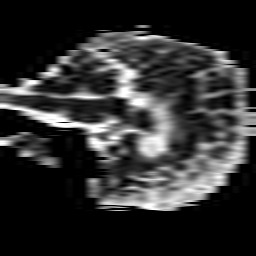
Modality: ADC
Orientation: sagittal
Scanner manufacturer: philips
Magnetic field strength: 1.5 T
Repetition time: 4.804 s
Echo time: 0.07764 s